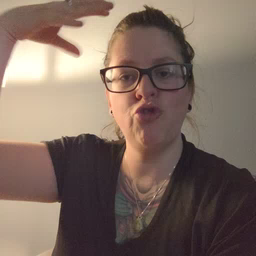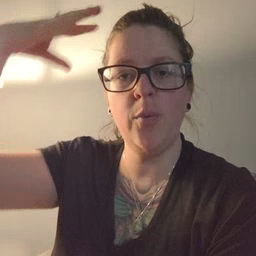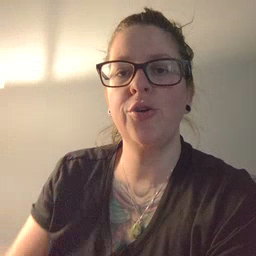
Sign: shower